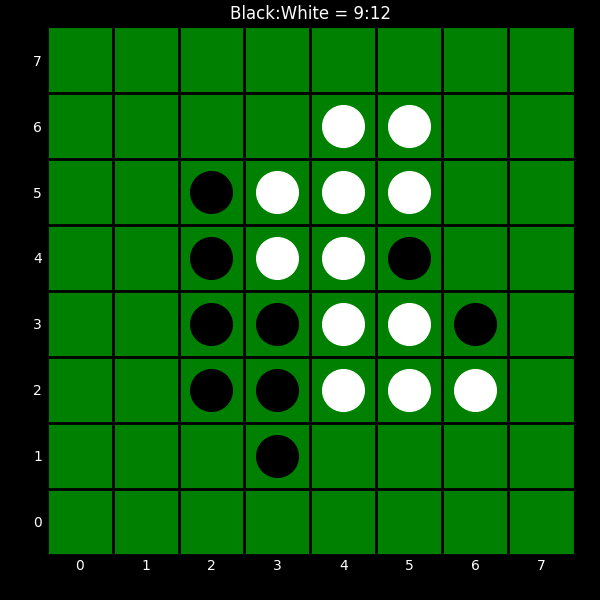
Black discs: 9
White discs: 12